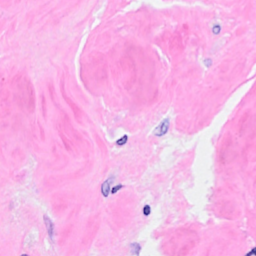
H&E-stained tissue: Breast